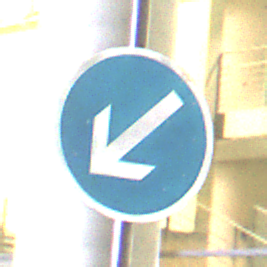
Verkehrszeichen: VorgeschriebeneVorbeifahrtLinks
Umgebung: Outdoor, Urban
Tageszeit: Night
Wetter: PartlyCloudy
Licht: Artificial
Jahreszeit: NotSpecified
Kontrast: HighContrast